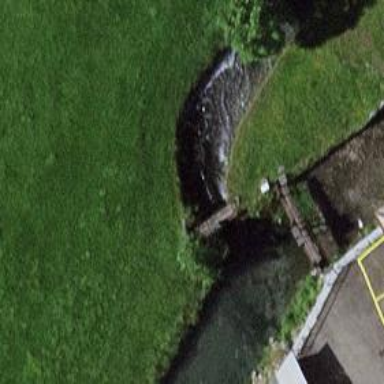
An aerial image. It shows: Weir along the waterway.